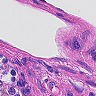
Metastatic tissue present: no